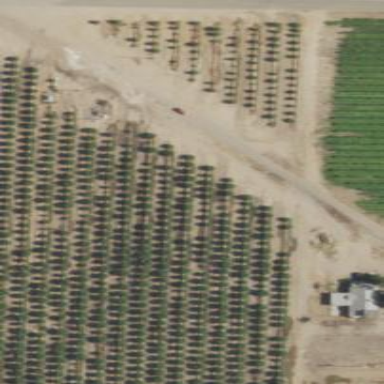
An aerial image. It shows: Orchard.